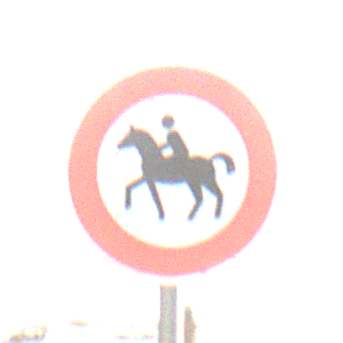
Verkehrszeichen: VerbotReiter
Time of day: MorningAfternoon
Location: Outdoor (Suburban)
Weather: PartlyCloudy
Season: NotSpecified
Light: Natural